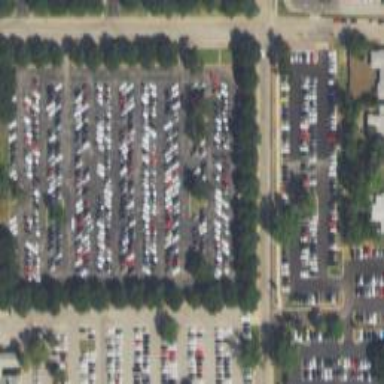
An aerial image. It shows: Parking area with surface.